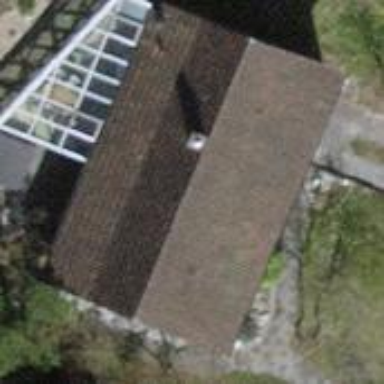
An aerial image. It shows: Building with tiled roof.